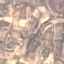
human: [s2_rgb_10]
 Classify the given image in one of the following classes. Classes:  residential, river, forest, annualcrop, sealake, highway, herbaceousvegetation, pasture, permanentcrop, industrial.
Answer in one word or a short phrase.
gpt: PermanentCrop